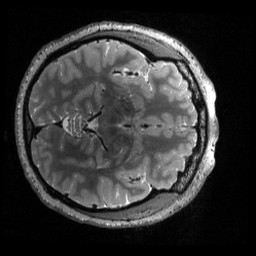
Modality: T2w
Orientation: axial
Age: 35
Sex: female
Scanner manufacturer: siemens
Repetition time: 3.2 s